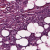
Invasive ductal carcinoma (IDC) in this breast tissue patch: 1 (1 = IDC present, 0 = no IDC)